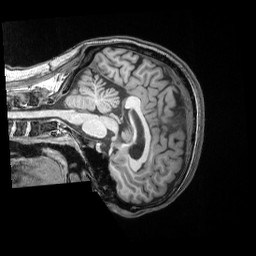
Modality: T1w
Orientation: sagittal
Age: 50
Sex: male
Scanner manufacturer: siemens
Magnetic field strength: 3 T
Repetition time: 2 s
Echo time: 0.00339 s